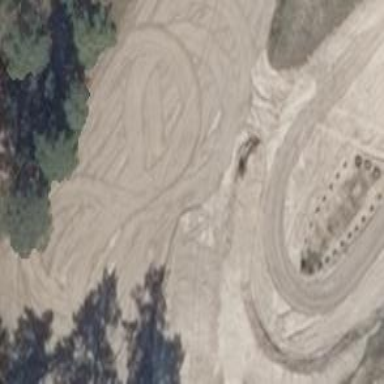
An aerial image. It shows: Motocross raceway with sand surface of grade 5 track type.